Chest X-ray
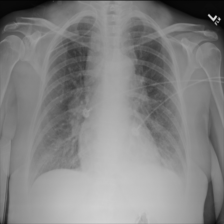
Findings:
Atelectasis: negative
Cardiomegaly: negative
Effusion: negative
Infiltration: negative
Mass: negative
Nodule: negative
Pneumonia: negative
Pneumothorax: negative
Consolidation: negative
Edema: negative
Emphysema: negative
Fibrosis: negative
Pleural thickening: negative
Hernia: negative